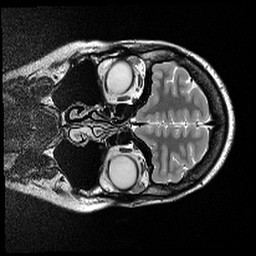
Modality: T2w
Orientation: coronal
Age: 28
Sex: female
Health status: ill
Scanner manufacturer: siemens
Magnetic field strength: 3 T
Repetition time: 4.5 s
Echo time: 0.085 s